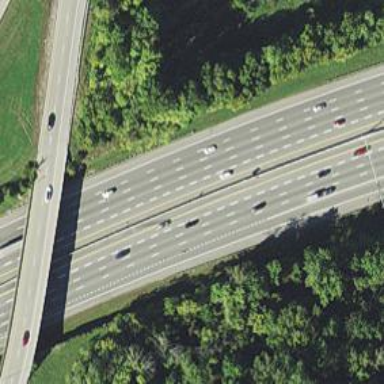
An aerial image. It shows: Motorway junction.